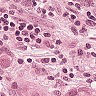
Metastatic tissue present: yes